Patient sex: M
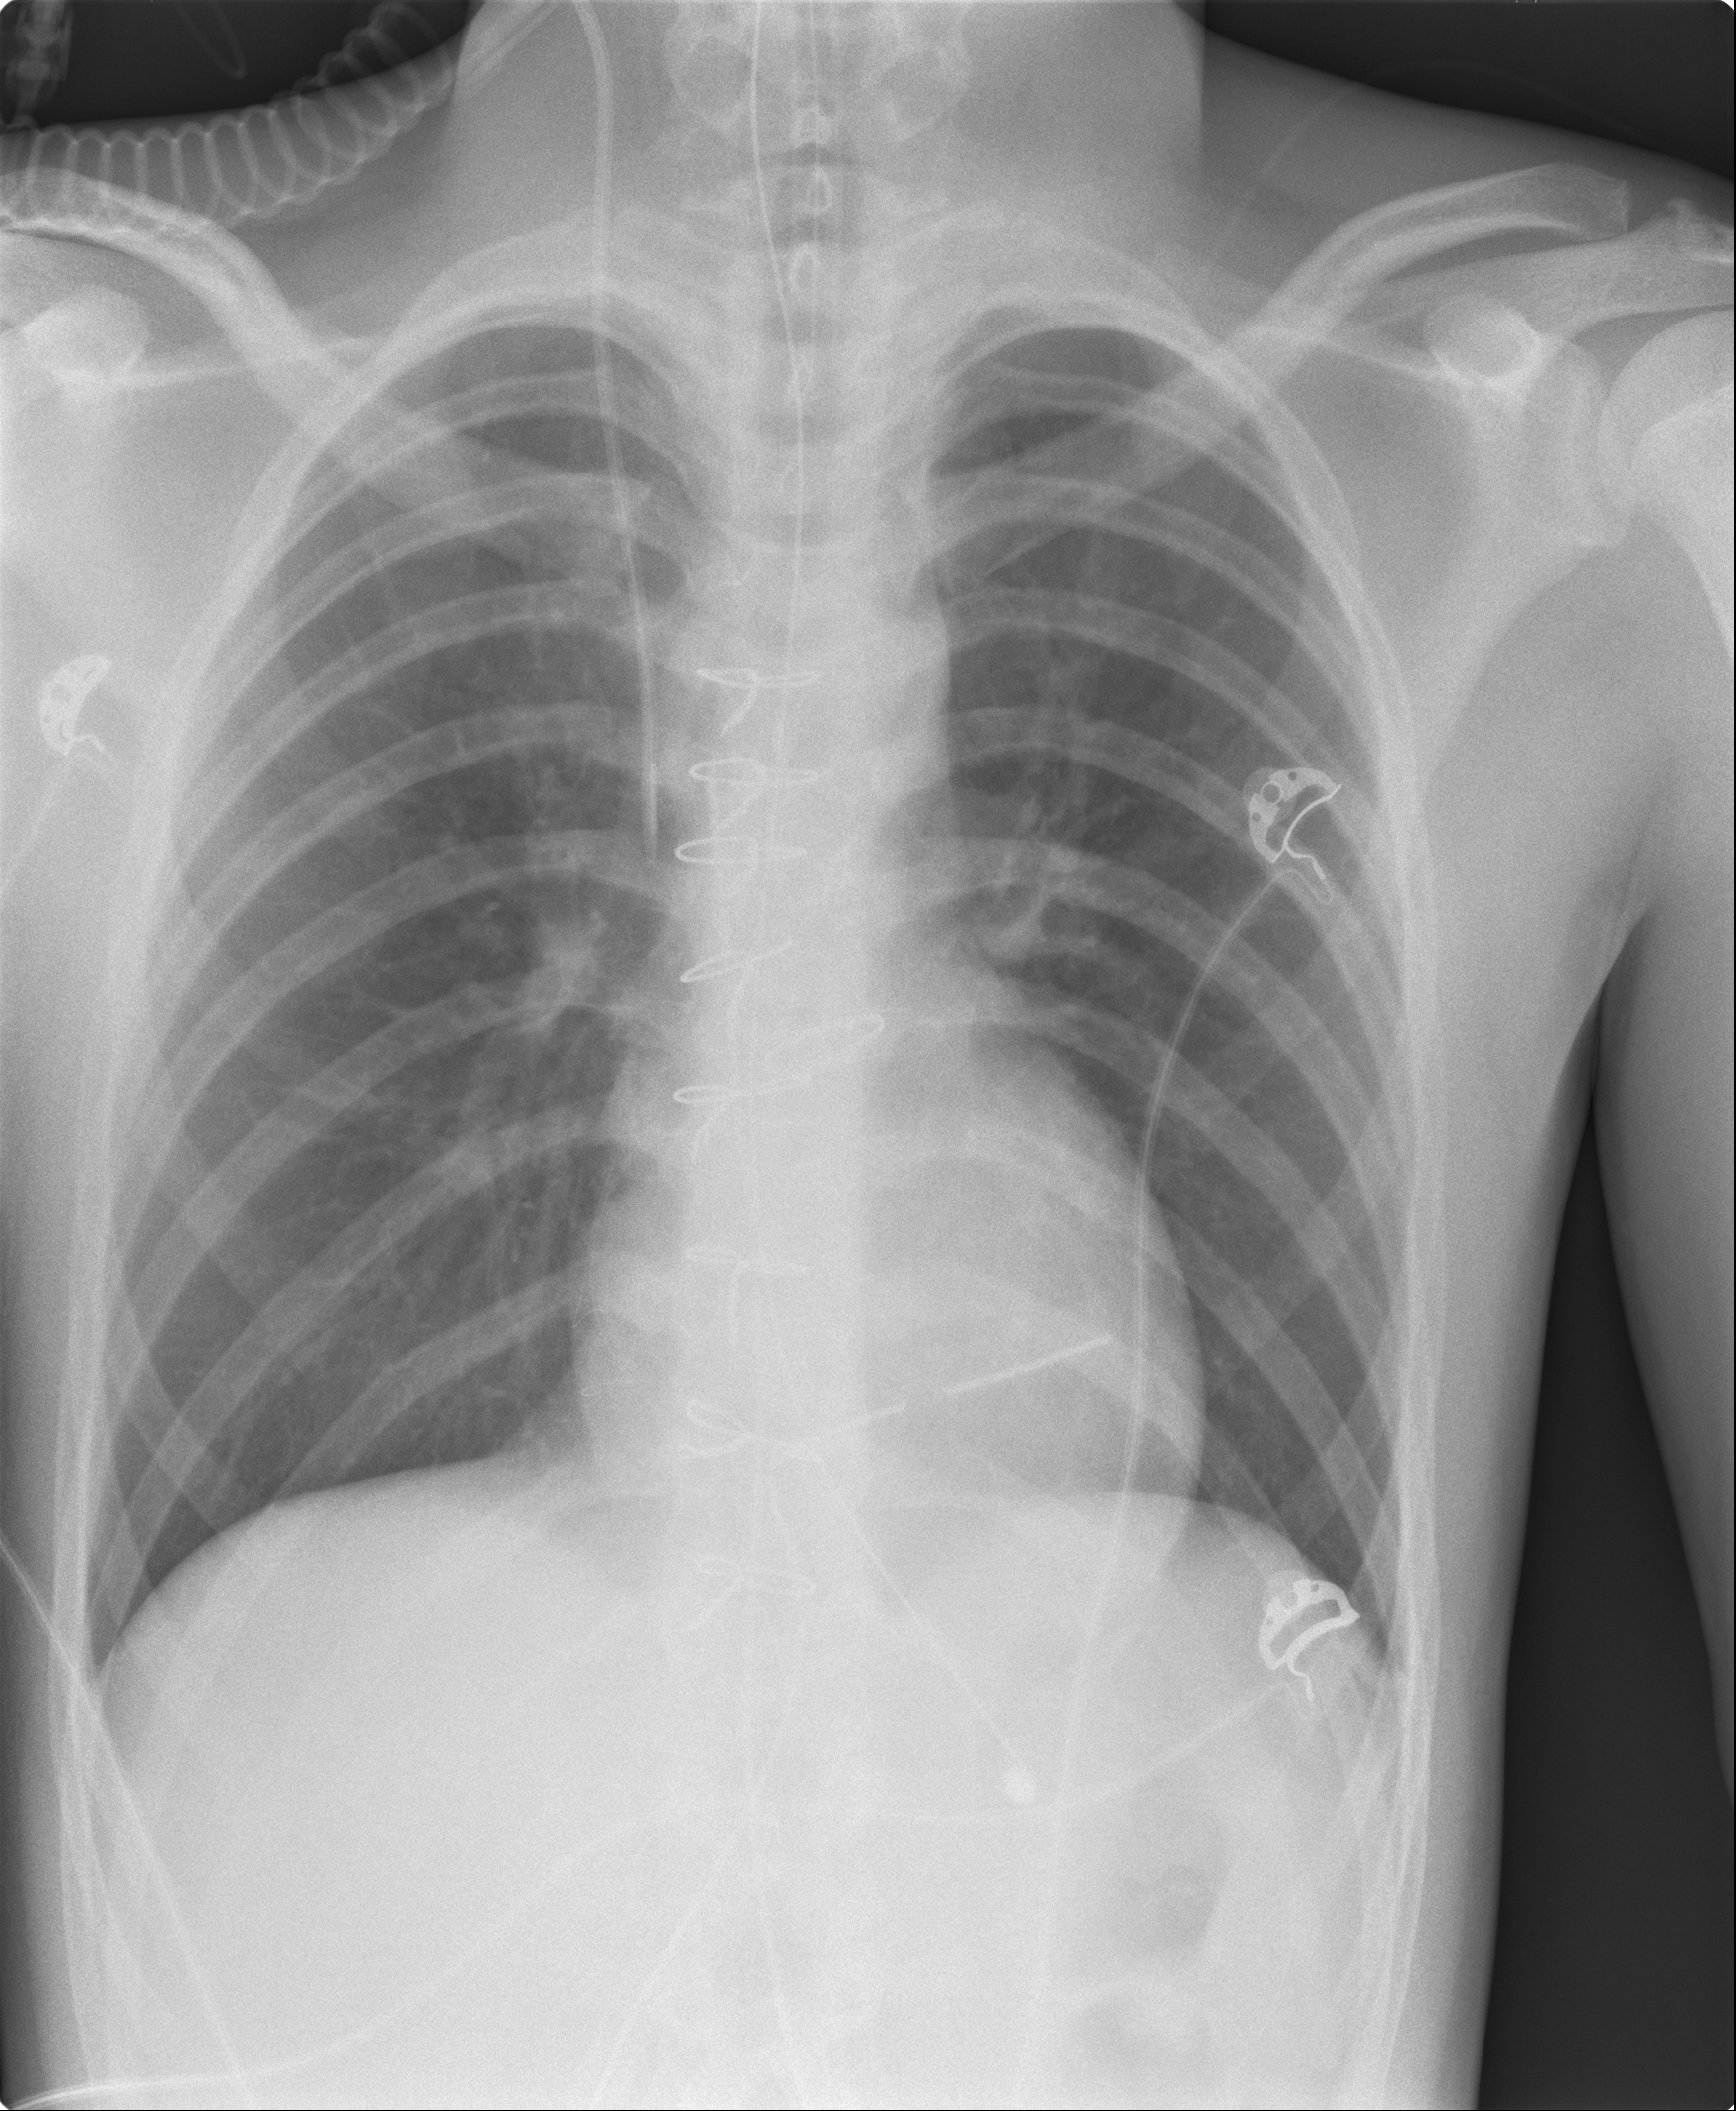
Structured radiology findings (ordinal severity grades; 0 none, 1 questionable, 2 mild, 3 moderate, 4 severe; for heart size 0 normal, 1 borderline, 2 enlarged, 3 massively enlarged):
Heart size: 0
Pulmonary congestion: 2
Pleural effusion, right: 0
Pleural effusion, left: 0
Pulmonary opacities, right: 0
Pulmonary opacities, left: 0
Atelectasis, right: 0
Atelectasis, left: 0